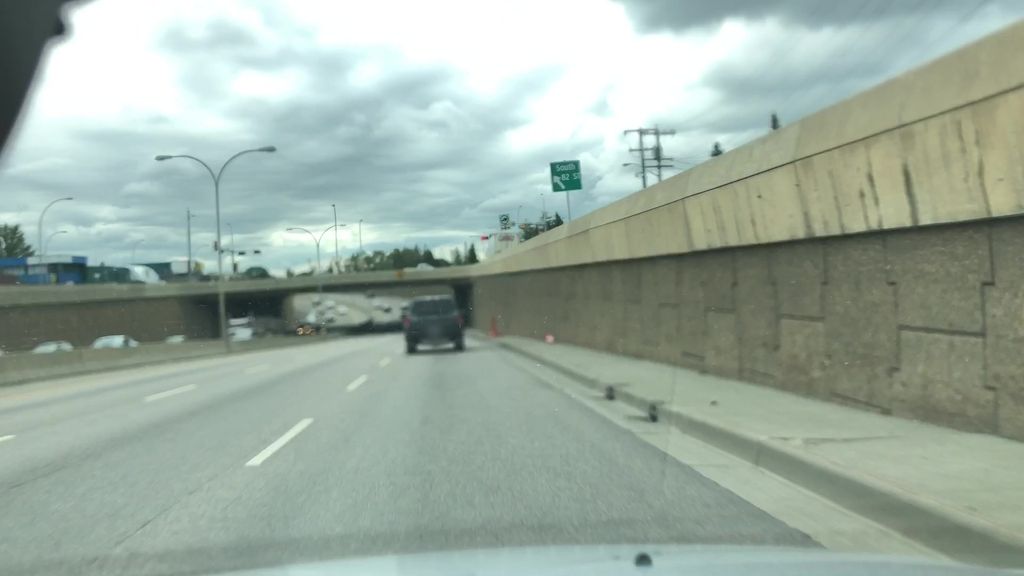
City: edmonton